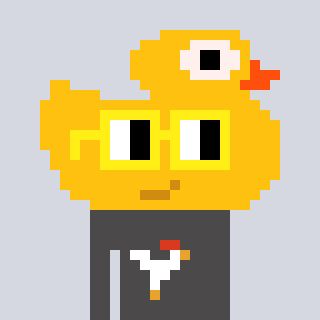
a pixel art character with square yellow glasses, a ducky-shaped head and a grayscale-colored body on a cool background